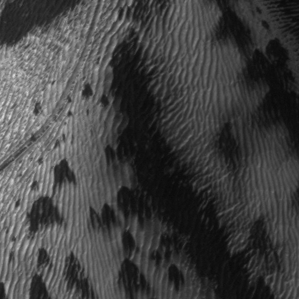
Label: frost